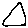
Label: triangle